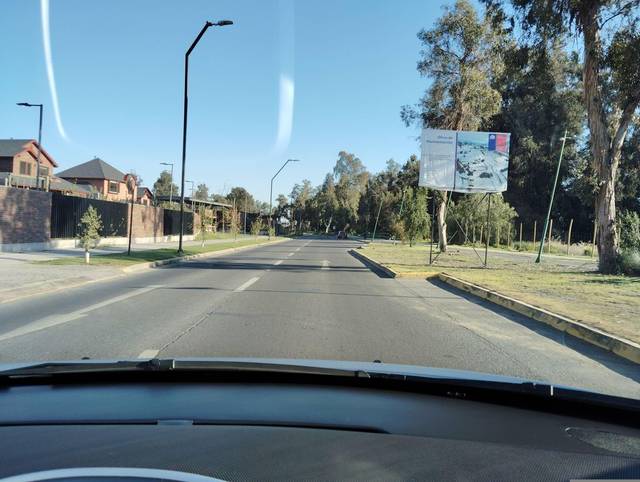
Region: Chile
Coordinates: -33.498, -70.543